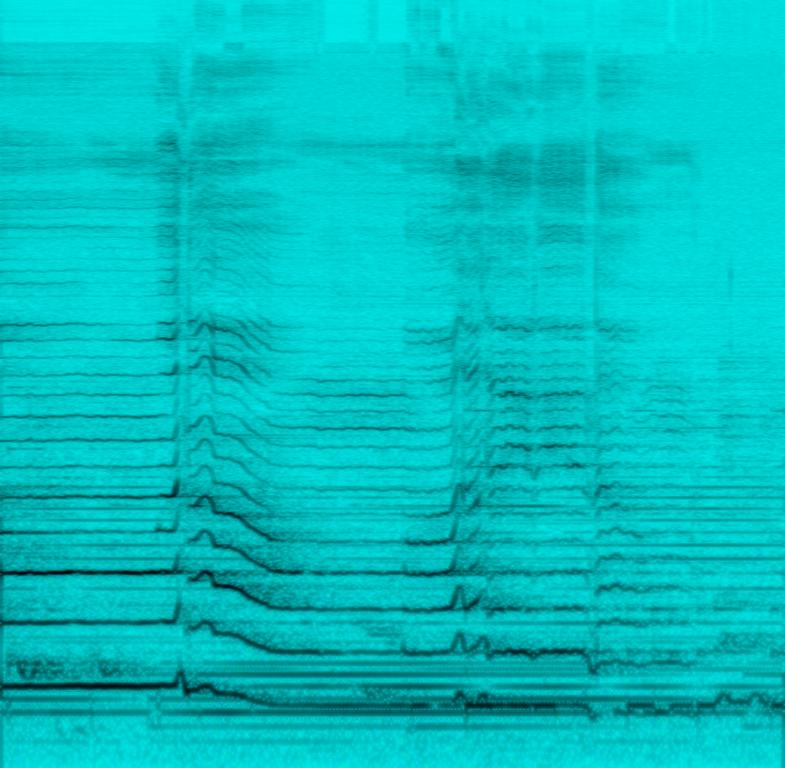
The low quality recording features a live performance of a traditional song and it consists of passionate female vocal singing over subtle strings melody. It is a bit reverberant as it was recorded in a larger room, but also relaxing and calming - like something you would meditate to.